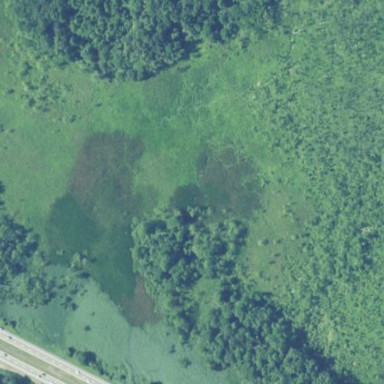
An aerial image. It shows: Marshy wetland area.